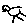
Label: bird